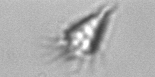
Label: Paratontonia_gracillima